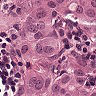
Metastatic tissue present: yes